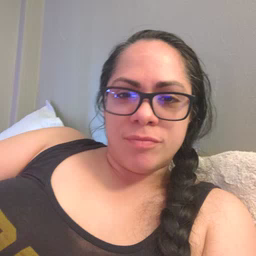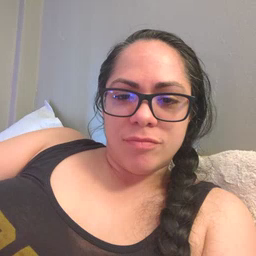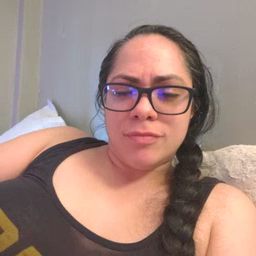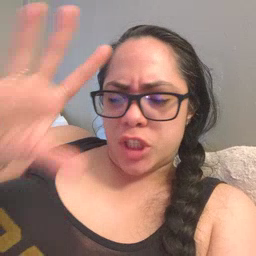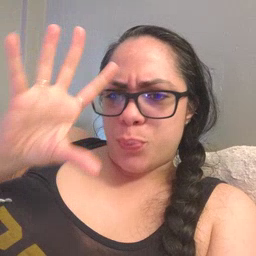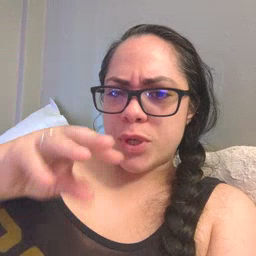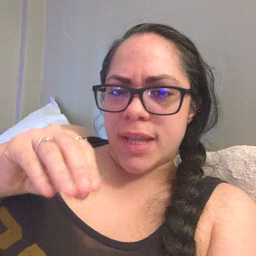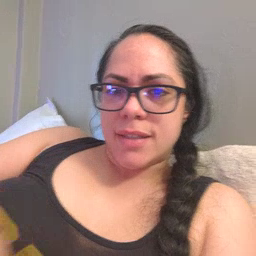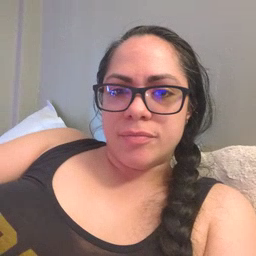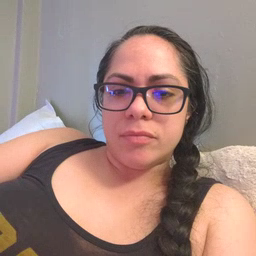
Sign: pretend